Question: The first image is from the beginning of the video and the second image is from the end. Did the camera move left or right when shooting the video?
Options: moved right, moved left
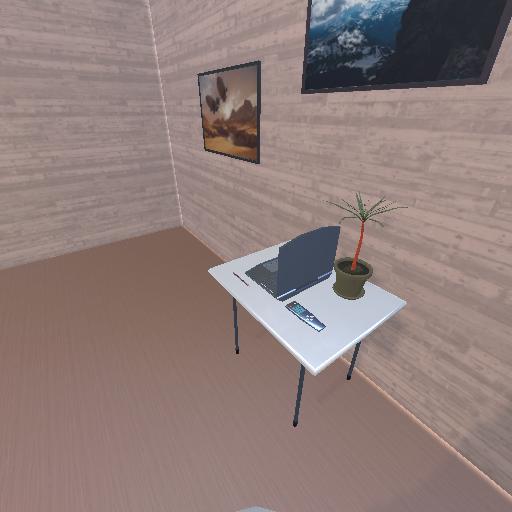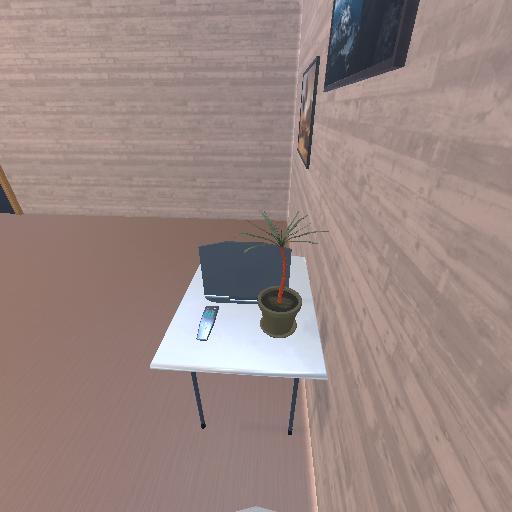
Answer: moved right